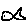
Label: fish